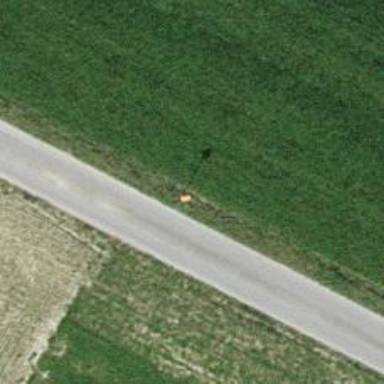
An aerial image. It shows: Pole with roof-covered pipeline marker.